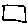
Label: square